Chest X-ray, PA view. Patient: 51 years old, sex M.
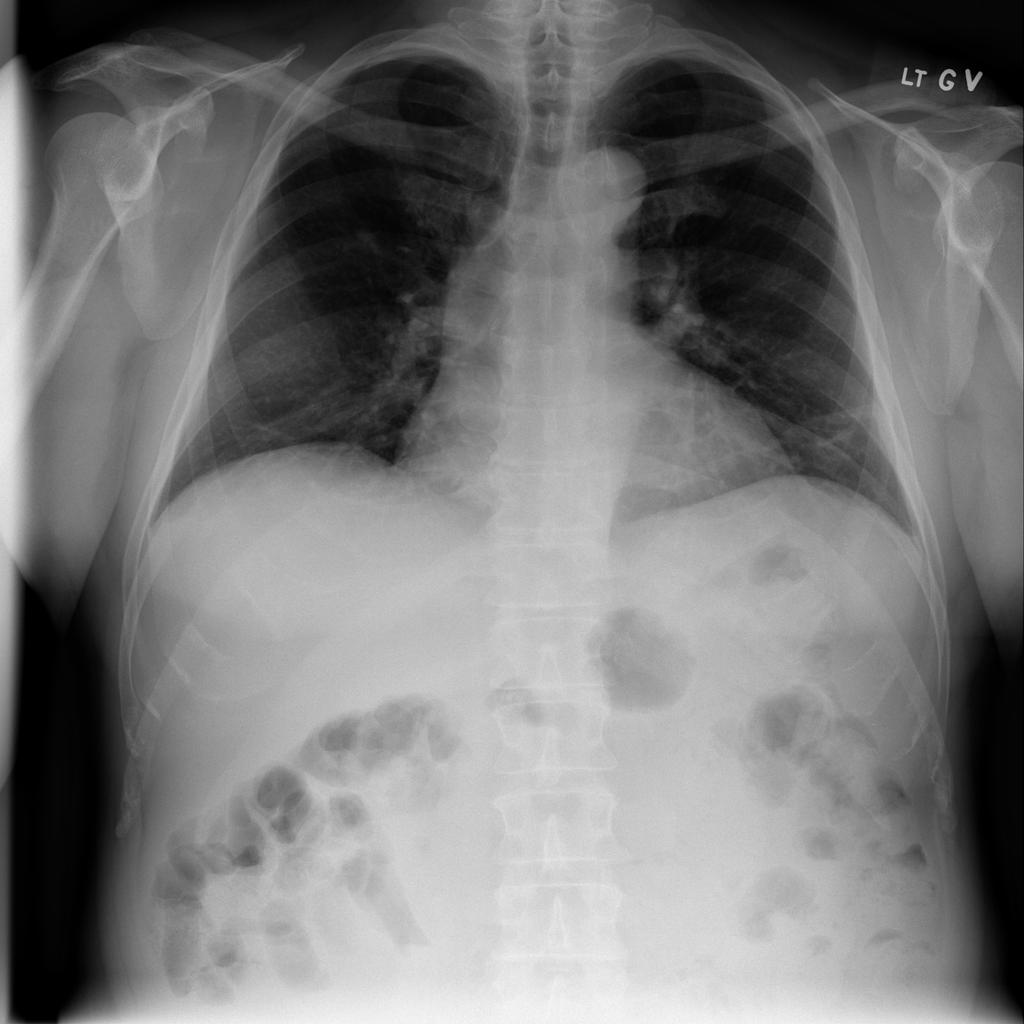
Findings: Mass